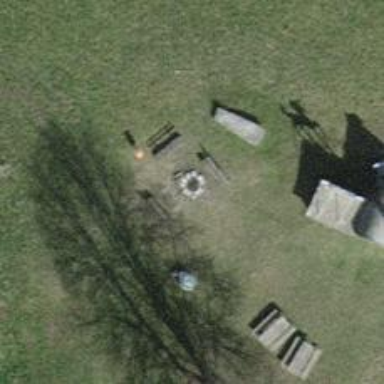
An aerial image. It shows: Picnic site with barbecue facilities available.